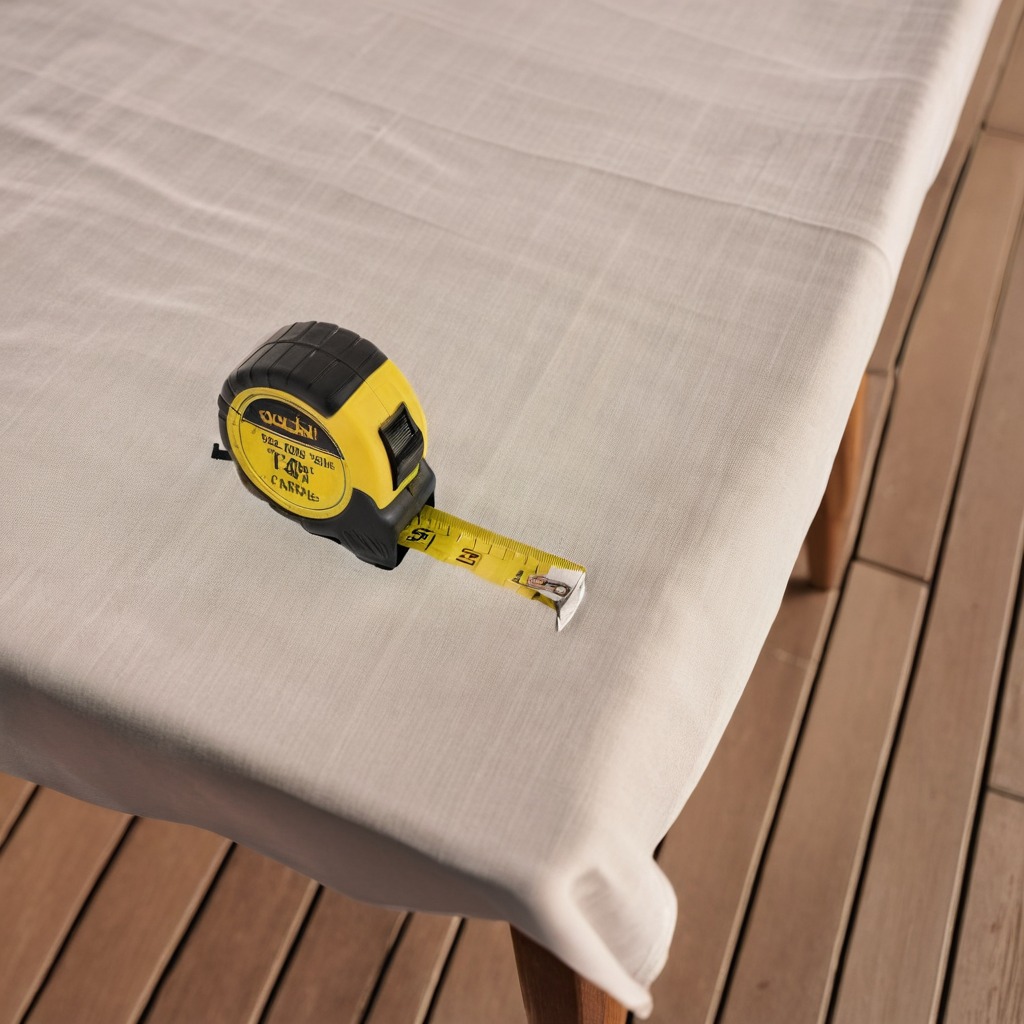
A measuring tape is lying on a wooden table in an outdoor workshop during daytime bright natural light soft shadows worn but beneath the cloth.